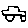
Label: car